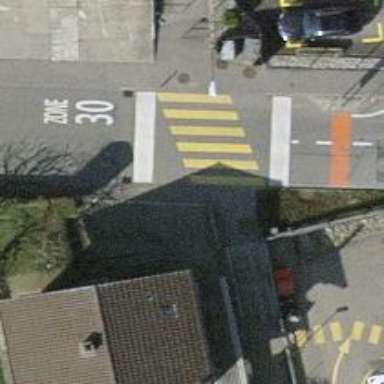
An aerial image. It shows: Marked crossing on the road.